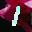
Label: 1